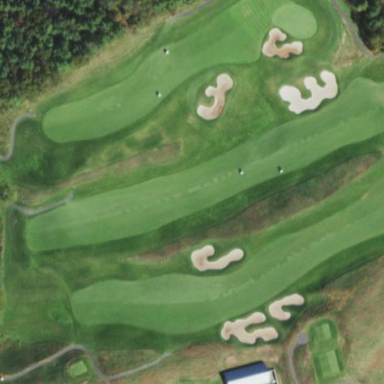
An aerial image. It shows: Scenic golf fairway.